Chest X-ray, AP view. Patient: 31 years old, sex M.
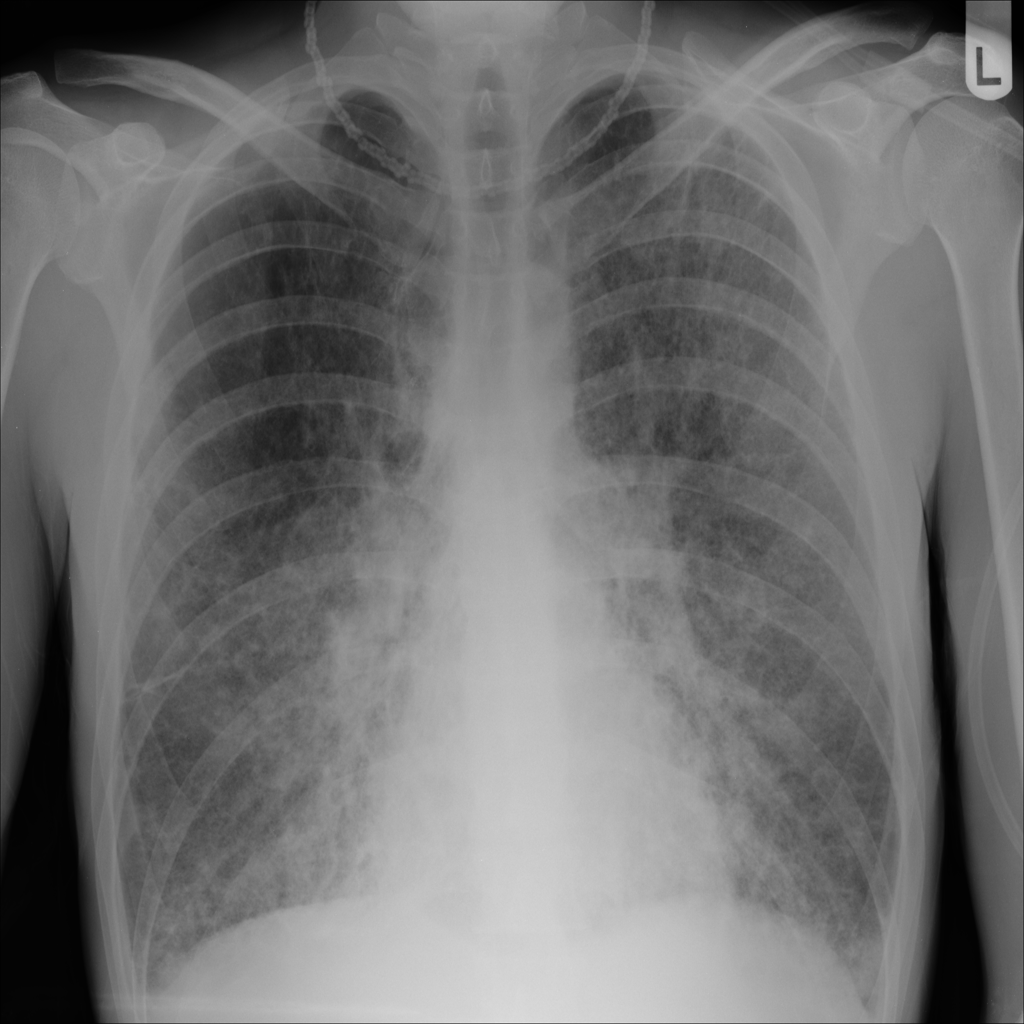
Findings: No Finding